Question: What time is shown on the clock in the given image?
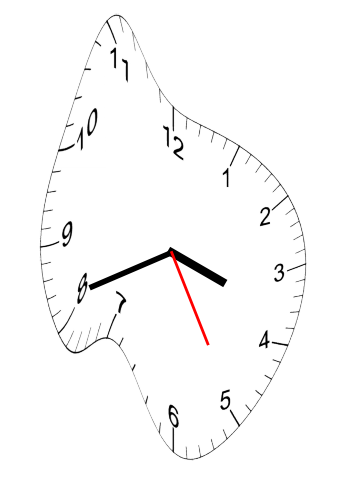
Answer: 03:41:25